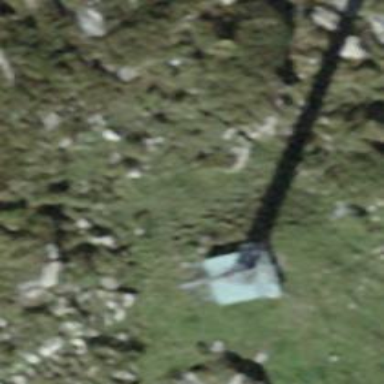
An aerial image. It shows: Chair lift.